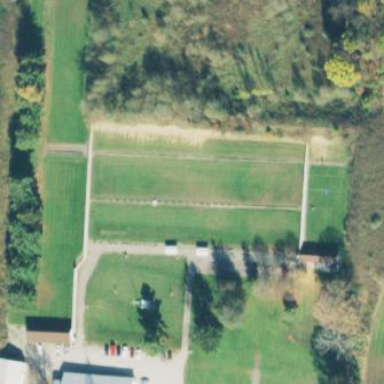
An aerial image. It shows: Shooting range on leisure land pitch.